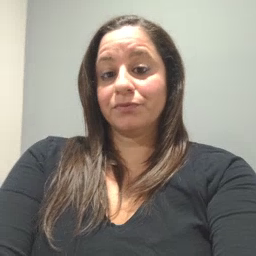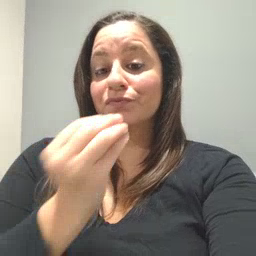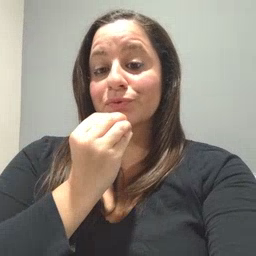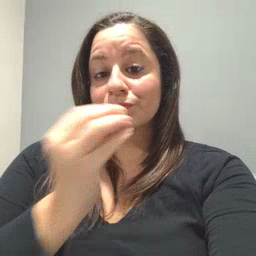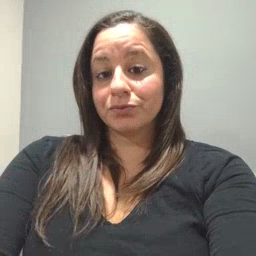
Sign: food